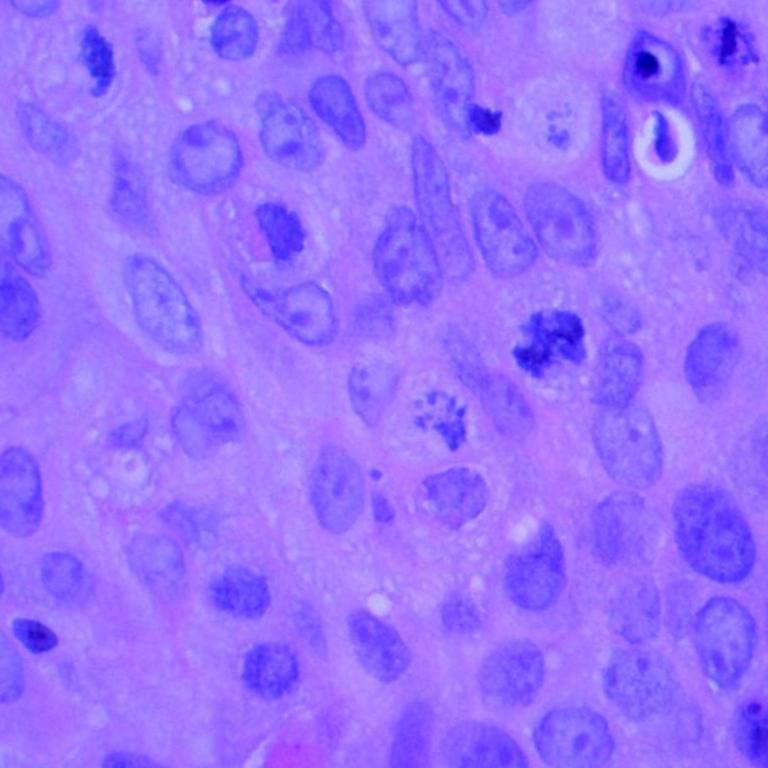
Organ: lung
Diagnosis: squamous carcinomas